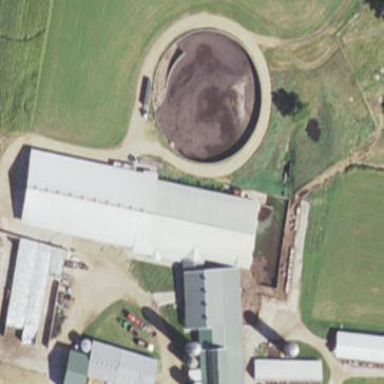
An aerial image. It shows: Barn.